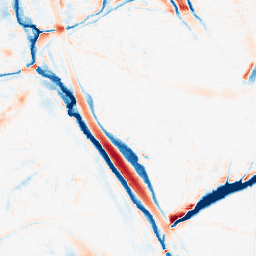
Category: morphological
Decomposition family: morphological_ellipse
Decomposition parameters: operation: average
width: 20
height: 30
Upsampling method: fft_zeropad
Upsampling parameters: scale: 8
Upsampling scale: 8